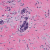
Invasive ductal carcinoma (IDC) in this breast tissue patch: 0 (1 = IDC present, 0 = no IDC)